Question: Hi all I using the following 'Regex' to extract the control form a form
'''
string MessageBody = String.Empty;
string filePath = System.Web.HttpContext.Current.Request.PhysicalApplicationPath;
filePath = filePath + "WebForm8.aspx";
using (StreamReader sr = new StreamReader(filePath))
{
MessageBody = sr.ReadToEnd();
MatchCollection mLabelCollection1 = Regex.Matches(MessageBody, "(?<openingtag><asp:Label.*?>)(?<content>.*?)(?<closingtag><.*?/asp:Label>)", RegexOptions.Singleline);
}
'''
This is working fine but I need to extract the labels which are on the form and exclude the labels which are in some other external controls like 'Gridview' and all
This is my 'aspx' part
'''
<asp:Label ID="lbl" runat="server"></asp:Label>
<asp:GridView runat="server">
<Columns>
<asp:TemplateField>
<ItemTemplate>
<asp:Label ID="lblGrid" runat="server"></asp:Label>
</ItemTemplate>
</asp:TemplateField>
</Columns>
</asp:GridView>
'''
I need to exclude the Gridview label in my regex
Update as per 'Alex' answer

'''
<asp:Label ID="lbl" runat="server"></asp:Label>
<asp:GridView runat="server">
<Columns>
<asp:TemplateField>
<ItemTemplate>
<asp:Label ID="lblGrid" runat="server"></asp:Label>
</ItemTemplate>
</asp:TemplateField>
</Columns>
</asp:GridView>
'''
from the above design I need to extract only the labels which are placed directly and need to exclude the labels from Gridview or any external controls the sample output after regex should be '<asp:Label ID="lbl" runat="server"></asp:Label>'
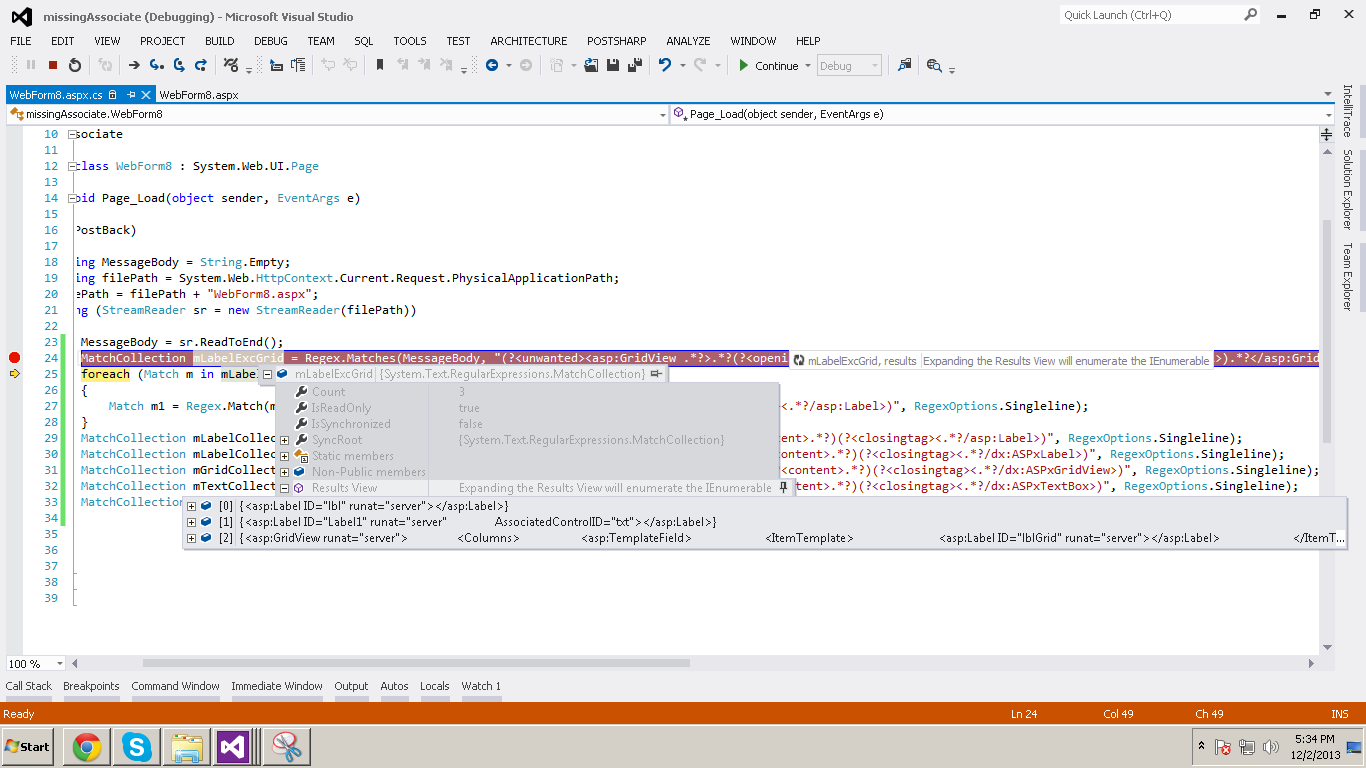
Answer: ### Solution
'''
(?<unwanted><asp:GridView .*?>.*?(?<openingtag><asp:Label.*?>)(?<content>.*?)(?<closingtag></asp:Label>).*?</asp:GridView>)|(?<wanted>(?<openingtag><asp:Label.*?>)(?<content>.*?)(?<closingtag></asp:Label>))
'''
Use the named capture group 'wanted' to find the labels you are looking for.
### Discussion
An xml parser would more suited in the current case.
If you ever find other tags like GridView that bring unwanted labels, you can customize the pattern like this.
'''
string[] unwantedTags = {"GridView", "MyOtherTag", "AnotherUnwantedTag"};<br>
string unwantedTagsPattern = "(?:" + String.Join("|",unwantedTags) + ")";
string pattern = "(?<unwanted><asp:" + unwantedTagsPattern + ".*?>.*?(?<openingtag><asp:Label.*?>)(?<content>.*?)(?<closingtag></asp:Label>).*?</asp:" + unwantedTagsPattern + ">)|(?<wanted>(?<openingtag><asp:Label.*?>)(?<content>.*?)(?<closingtag></asp:Label>))"
'''